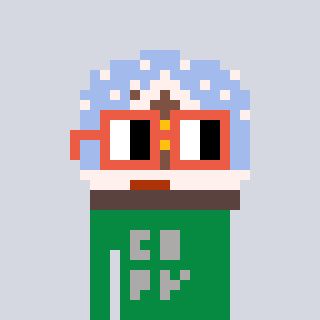
a pixel art character with square orange glasses, a snow globe-shaped head and a green-colored body on a cool background